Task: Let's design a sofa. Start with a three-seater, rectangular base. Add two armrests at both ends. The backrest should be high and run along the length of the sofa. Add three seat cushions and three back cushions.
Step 244:
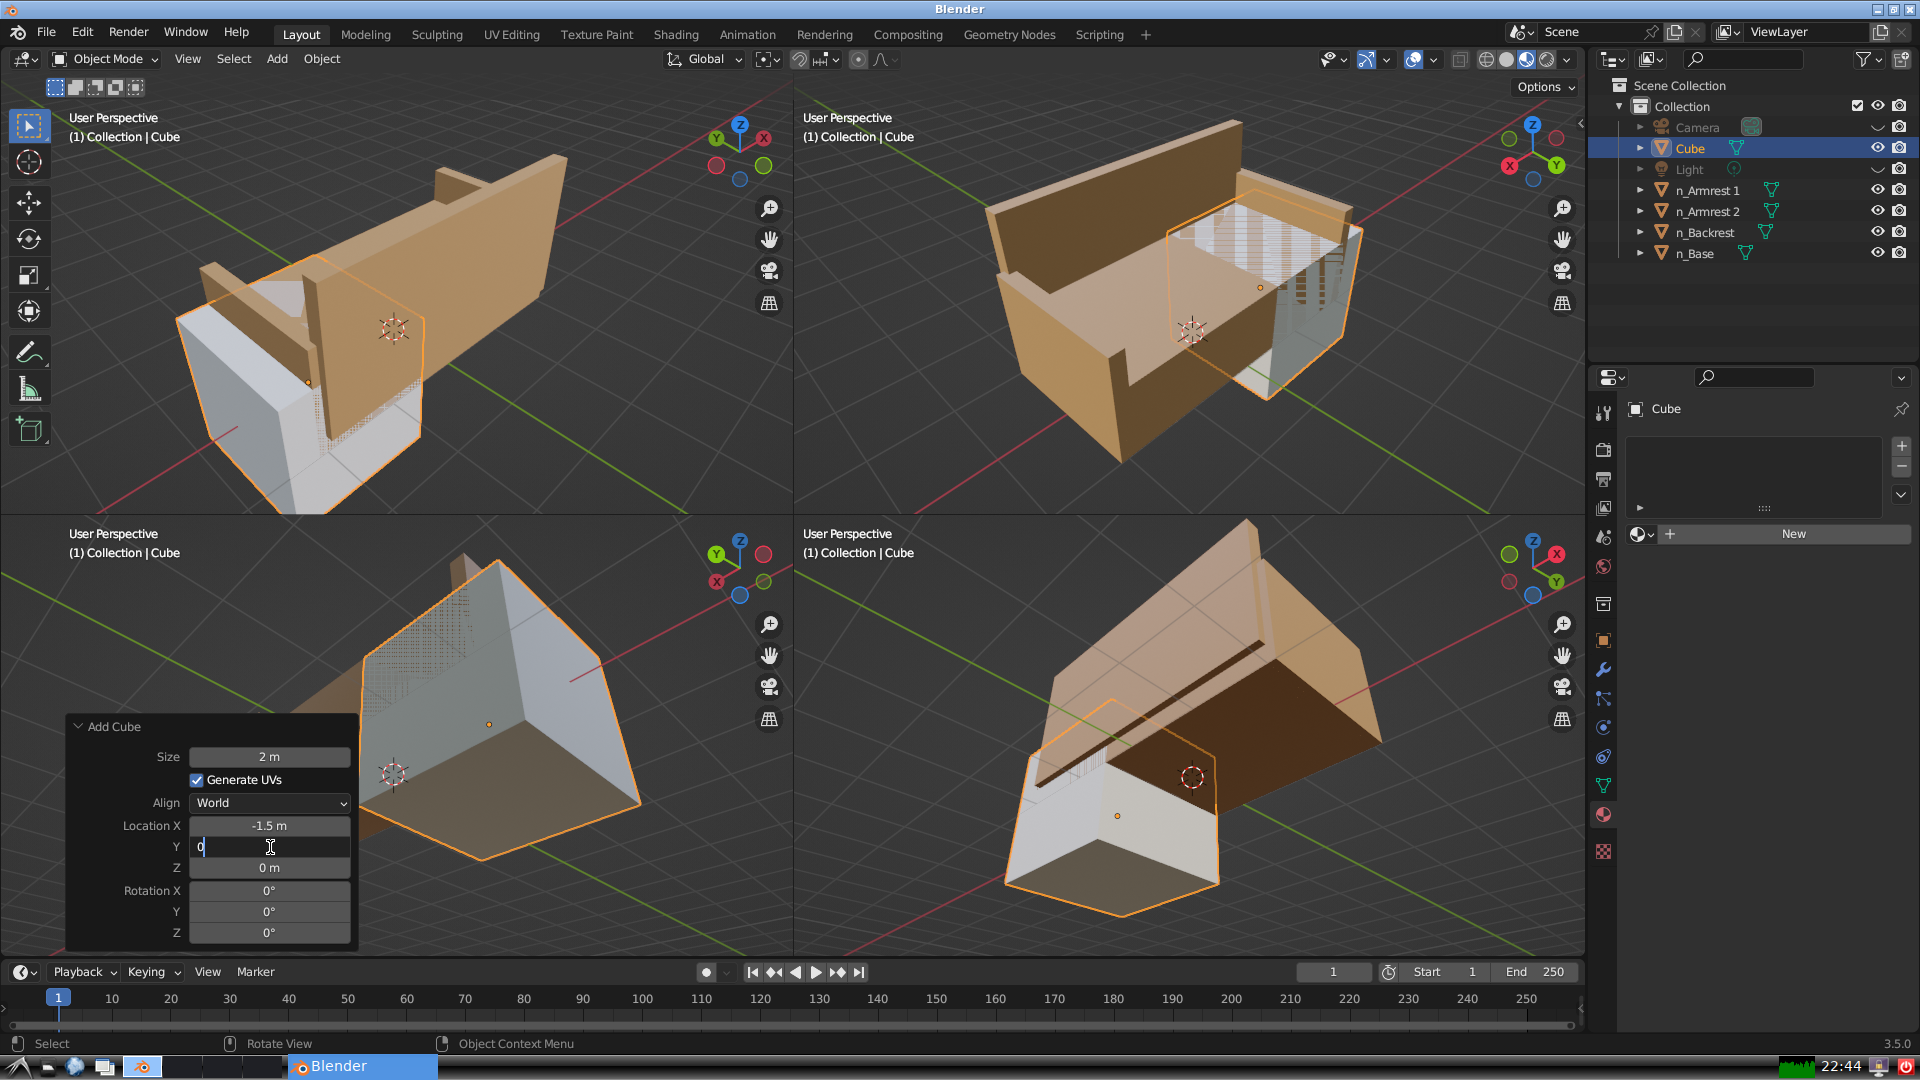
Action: {"key_press": ['Return']}